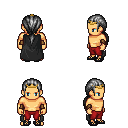
a pixel art fantasy rpg character, male body template, human, tanned skin, black cape, red pants, gray ponytail hairstyle, gold tiara, leather bracers, ghillies, four views (front, back, left, right), 2x2 character sprite sheet, small pixel art, hard edges, no anti-aliasing